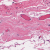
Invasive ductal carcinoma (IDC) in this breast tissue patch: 0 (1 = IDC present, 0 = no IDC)